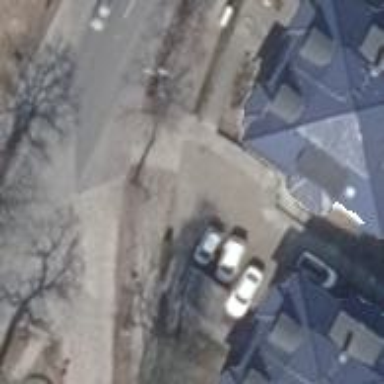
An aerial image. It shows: Sidewalk.